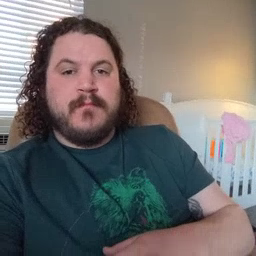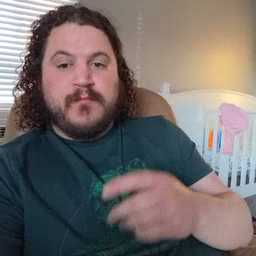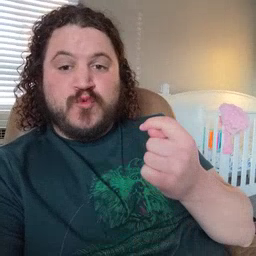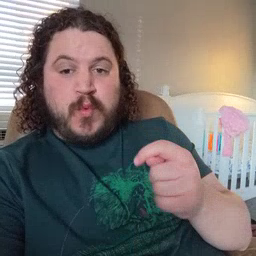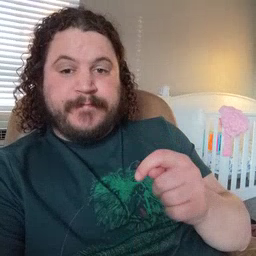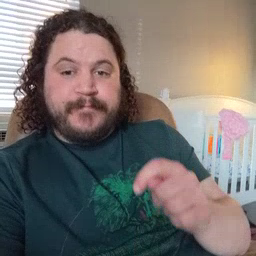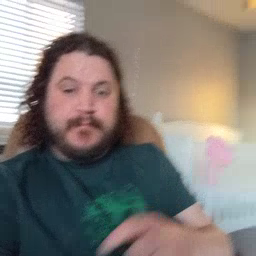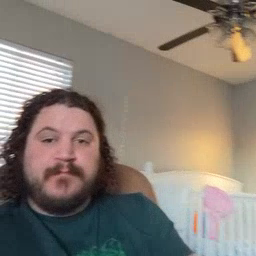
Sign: toy